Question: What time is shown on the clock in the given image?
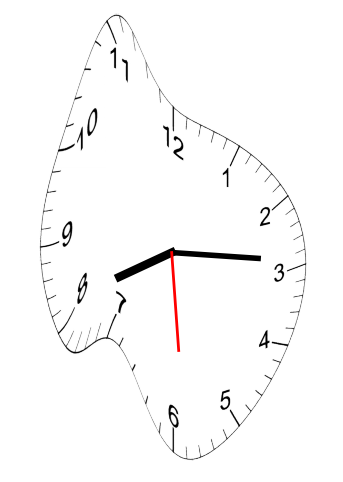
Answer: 08:14:29